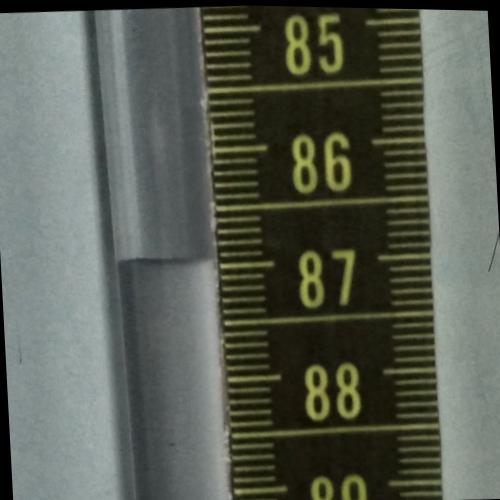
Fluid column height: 86.9 cm